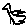
Label: bird